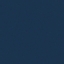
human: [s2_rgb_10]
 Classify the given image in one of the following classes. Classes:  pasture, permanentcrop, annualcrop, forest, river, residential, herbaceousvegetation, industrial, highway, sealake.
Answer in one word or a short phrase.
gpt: SeaLake